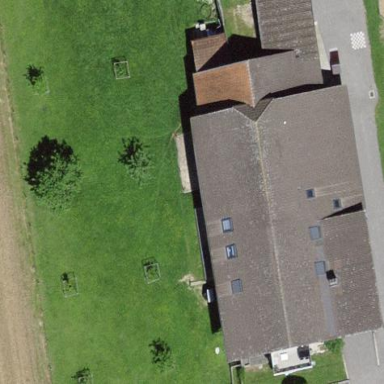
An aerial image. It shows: Farm building.